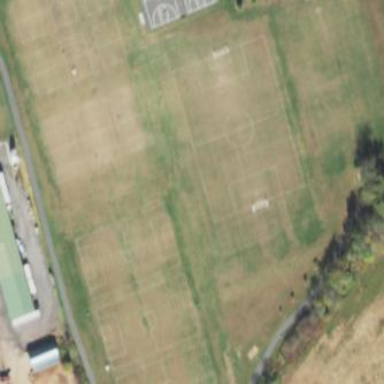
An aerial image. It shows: Pitch designated as leisure land.